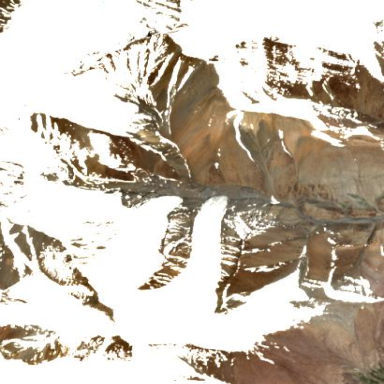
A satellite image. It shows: Majestic glacier in the distance.